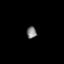
Tissue: skin
Cell type: Epithelial cells
Senescence score: 0.2669
Nuclear area (px): 113
Mean DAPI intensity: 130.354